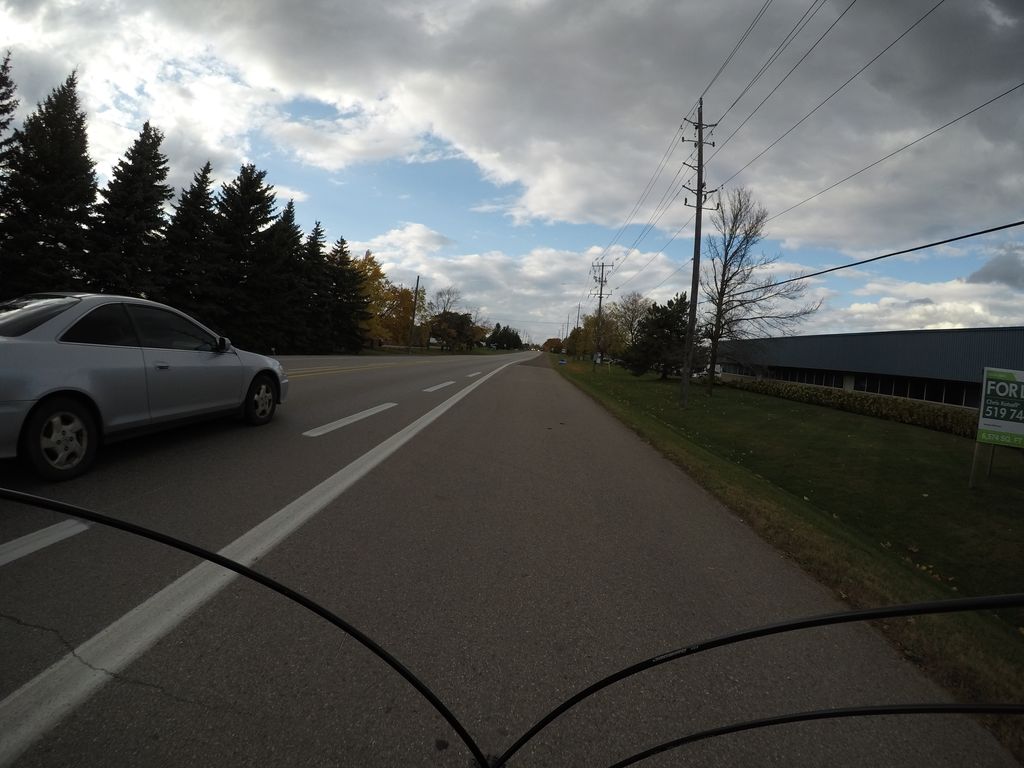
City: kitchener-waterloo